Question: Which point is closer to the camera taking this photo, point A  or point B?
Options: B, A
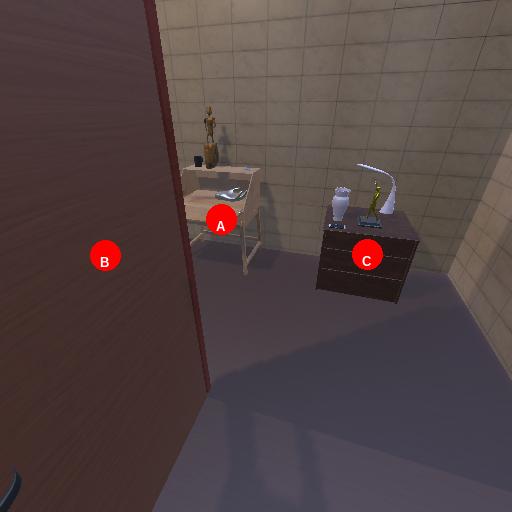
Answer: B